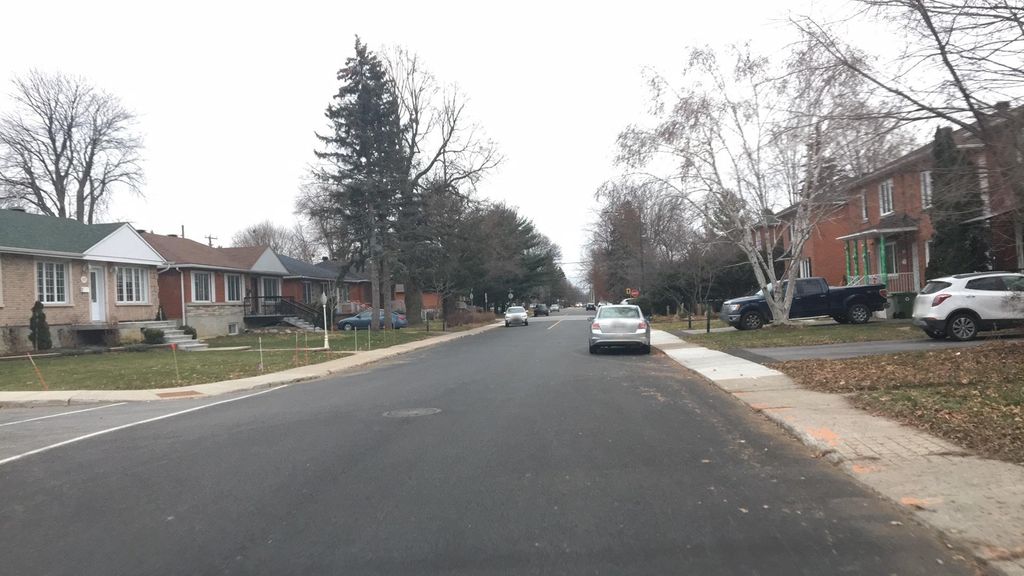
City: montreal